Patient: sex M, age 26
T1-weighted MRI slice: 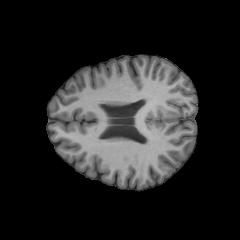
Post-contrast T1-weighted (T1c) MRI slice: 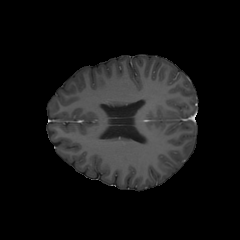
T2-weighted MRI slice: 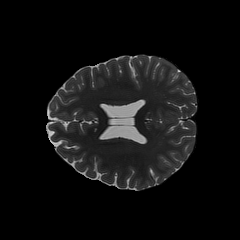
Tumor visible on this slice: no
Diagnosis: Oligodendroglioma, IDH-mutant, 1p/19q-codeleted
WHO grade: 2